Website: macys
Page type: payment
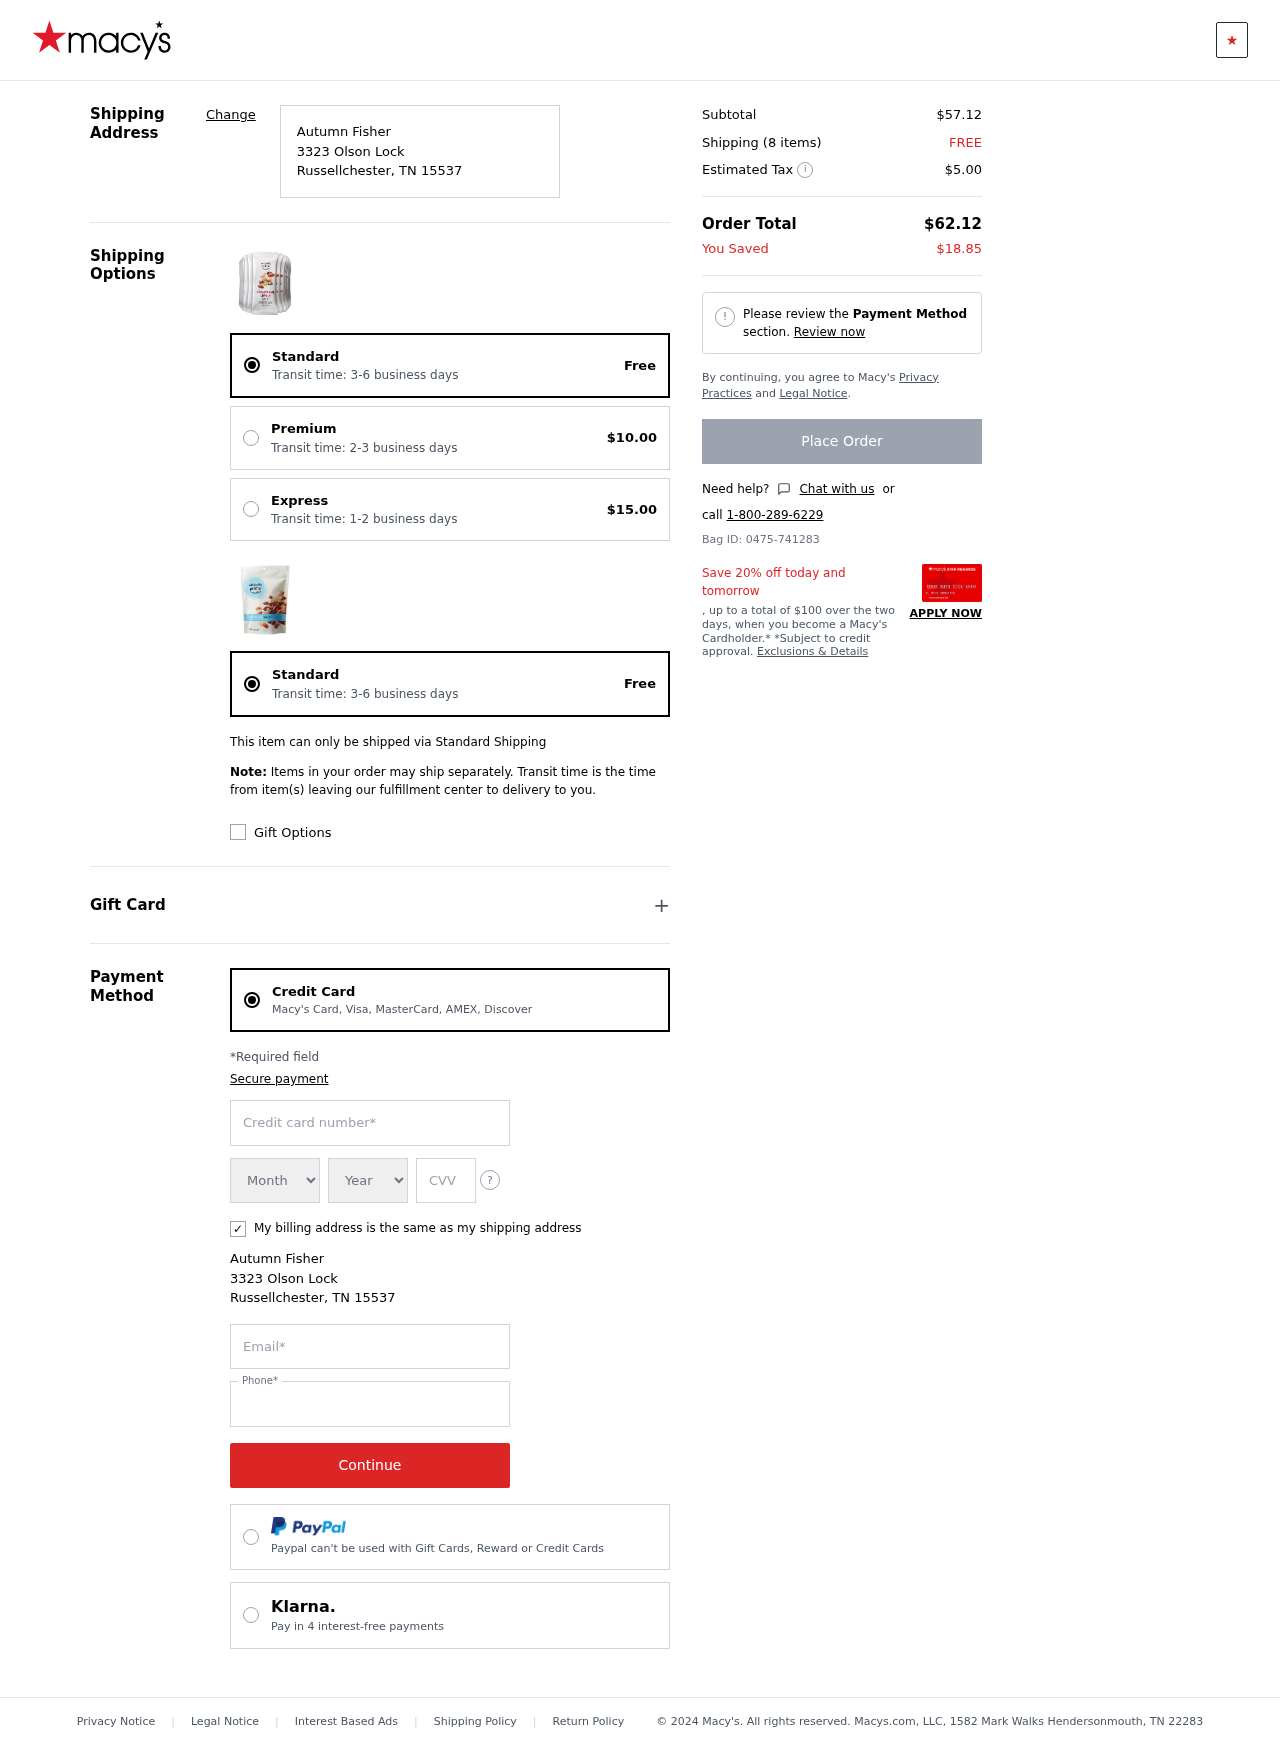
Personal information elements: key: PII_CARD_CVV
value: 7486
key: PII_CARD_EXPIRY_MONTH
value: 08
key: PII_CARD_EXPIRY_YEAR
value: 27
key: PII_CARD_NUMBER
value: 3440 4187 2896 765
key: PII_CITY
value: Russellchester
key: PII_EMAIL
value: autumn_fisher@gmail.com
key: PII_FULLNAME
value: Autumn Fisher
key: PII_PHONE
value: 3667125878
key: PII_POSTCODE
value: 15537
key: PII_STATE_ABBR
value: TN
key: PII_STREET
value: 3323 Olson Lock
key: PII_FULLNAME2
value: Autumn Fisher
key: PII_STREET2
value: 3323 Olson Lock
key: PII_CITY2
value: Russellchester
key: PII_STATE_ABBR2
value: TN
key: PII_POSTCODE2
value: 15537
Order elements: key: ORDER_DELIVERY_DATE
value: Transit time: 3-6 business days
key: ORDER_SHIPPING_STANDARD
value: Free
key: ORDER_SHIPPING_PREMIUM
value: $10.00
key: ORDER_SHIPPING_EXPRESS
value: $15.00
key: ORDER_DELIVERY_DATE2
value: Transit time: 3-6 business days
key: ORDER_SHIPPING_STANDARD2
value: Free
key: ORDER_SUBTOTAL
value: $57.12
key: ORDER_NUM_ITEMS
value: Shipping (8 items)
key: ORDER_SHIPPING_COST
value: FREE
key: ORDER_TAX
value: $5.00
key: ORDER_TOTAL
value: $62.12
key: ORDER_SAVINGS
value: $18.85
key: ORDER_ID
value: Bag ID: 0475-741283